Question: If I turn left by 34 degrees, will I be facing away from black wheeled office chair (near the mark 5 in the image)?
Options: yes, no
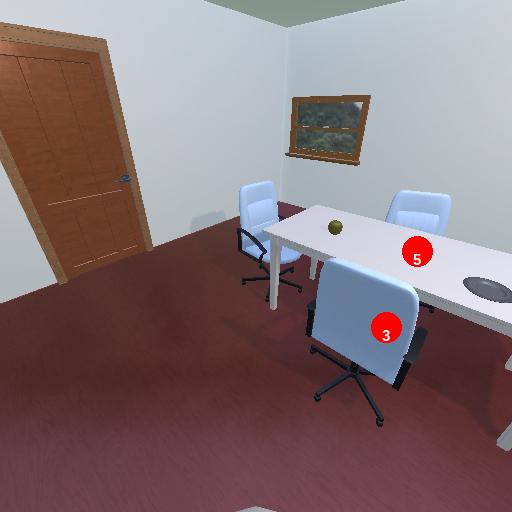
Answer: yes